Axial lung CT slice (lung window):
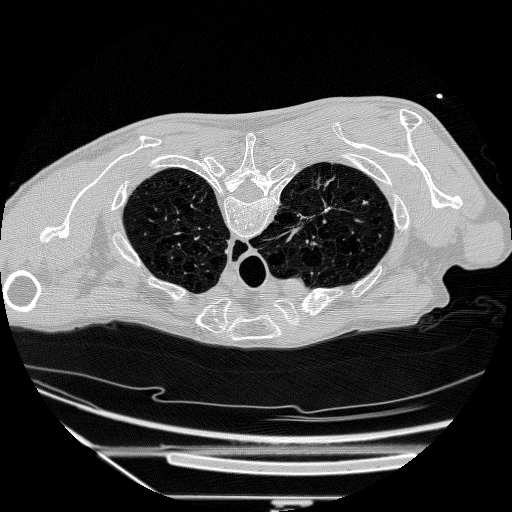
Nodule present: no